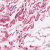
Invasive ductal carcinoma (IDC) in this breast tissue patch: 0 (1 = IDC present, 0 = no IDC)